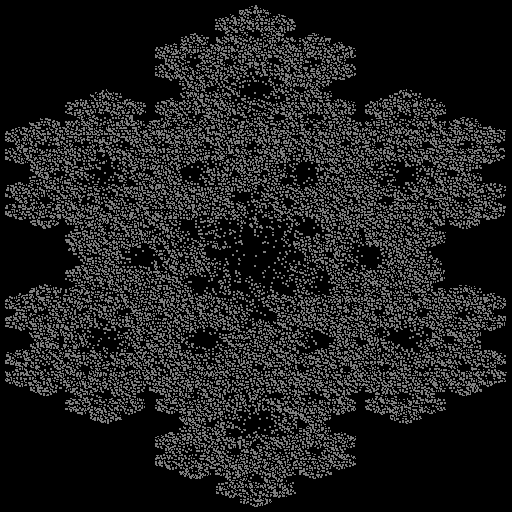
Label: koch_snowflake